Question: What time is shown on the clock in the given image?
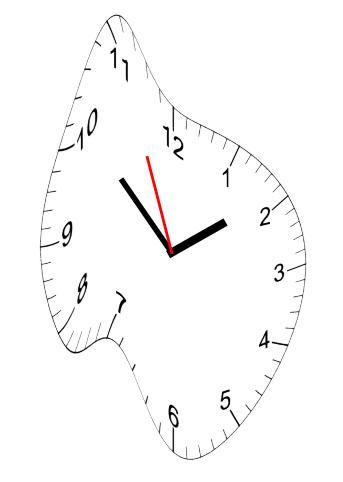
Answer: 01:51:56